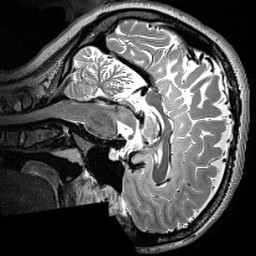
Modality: T2w
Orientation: sagittal
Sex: female
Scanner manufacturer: siemens
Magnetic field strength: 3 T
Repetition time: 3 s
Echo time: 0.418 s